Question: There are some questions that are properly similar, but i can't relate it to my specific situation.
I have created a responsive thumbnail grid with 4-to-3-to-2 columns structure (in percentages 25%-33,33%-50%).
I'm using a fake placeholder image of 500x330px for testing, but i would like to have a fixed thumbnail placeholder (css code?) with a responsive 500x330 ratio and maintain the aspect radio of the images placed in centered (vertical and horizontal) the placeholder thumbnail.
In the fiddle example i've made some thumbnails in photoshop that have a 500x330px size and within different portrait and landscape sizes so it isn't really a portrait of landscape image, but it gives a idea what i want to achieve. I hope someone understands my question and can help me out or guide me through.
<URL>
'''
<div class="col-4">
<a class="thumb" href="#">
<img src="img/test2.jpg">
<div class="caption">Project untitled<br> Category</div>
</a>
</div>
'''

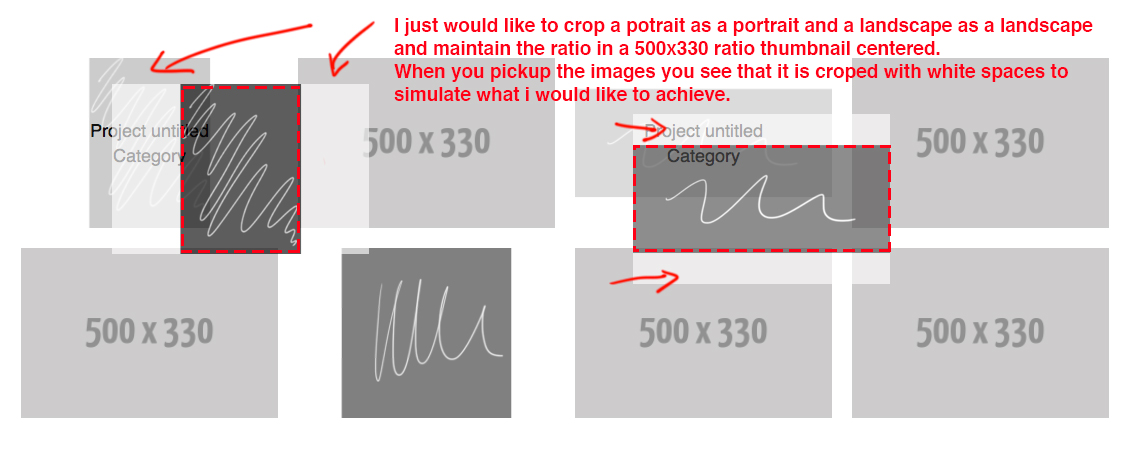
Answer: I think <URL> is the result you are trying to acheive.
I added a div.img-wrapper around each thumb and some css magic
# HTML
'''
<div id="container">
<div class="col-4">
<div class="img-wrapper"> <a class="thumb" href="#">
<img src="http://mintywhite.com/wp-content/uploads/2012/10/fond-ecran-wallpaper-image-arriere-plan-hd-29-HD.jpg">
<div class="caption">Project untitled<br> Category</div>
</a>
</div>
</div>
<div class="col-4">
<div class="img-wrapper"> <a class="thumb" href="#">
<img src="http://fakeimg.pl/500x330/ccc/">
<div class="caption">Project untitled<br> Category</div>
</a>
</div>
</div>
<div class="col-4">
<div class="img-wrapper"> <a class="thumb" href="#">
<img src="http://www.gettyimages.com/CMS/Pages/ImageCollection/StaticContent/image1_%<PHONE>.jpg">
<div class="caption">Project untitled<br> Category</div>
</a>
</div>
</div>
<div class="col-4">
<div class="img-wrapper"> <a class="thumb" href="#">
<img src="http://fakeimg.pl/500x330/ccc/">
<div class="caption">Project untitled<br> Category</div>
</a>
</div>
</div>
<div class="col-4">
<div class="img-wrapper"> <a class="thumb" href="#">
<img src="http://fakeimg.pl/500x330/ccc/">
<div class="caption">Project untitled<br> Category</div>
</a>
</div>
</div>
<div class="col-4">
<div class="img-wrapper"> <a class="thumb" href="#">
<img src="http://upload.wikimedia.org/wikipedia/commons/f/f5/Poster-sized_portrait_of_Barack_Obama.jpg">
<div class="caption">Project untitled<br> Category</div>
</a>
</div>
</div>
<div class="col-4">
<div class="img-wrapper"> <a class="thumb" href="#">
<img src="http://fakeimg.pl/500x330/ccc/">
<div class="caption">Project untitled<br> Category</div>
</a>
</div>
</div>
<div class="col-4">
<div class="img-wrapper"> <a class="thumb" href="#">
<img src="http://fakeimg.pl/500x330/ccc/">
<div class="caption">Project untitled<br> Category</div>
</a>
</div>
</div>
</div>
'''
# Changed CSS#
'''
.col-4 {
position: relative;
float: left;
display: inline-block;
}
.col-4:after {
padding-top: 63%;
display: block;
content:'';
}
.img-wrapper {
position: absolute;
top: 0;
bottom: 0;
right: 0;
left: 0;
/*fill parent*/
}
.img-wrapper .thumb {
height:100%;
.img-project img, .thumb img {
position:relative;
top:50%;
left:50%;
max-width:100%;
max-height:100%;
-webkit-transform:translate(-50%,-50%);
-moz-transform:translate(-50%,-50%);
-ms-transform:translate(-50%,-50%);
-o-transform:translate(-50%,-50%);
transform: translate(-50%,-50%);
}
'''
# FULL CSS
'''
/************************************************
Site Name:
Author:
************************************************/
html {
margin: 0;
padding: 0;
}
body {
font-family: regular, helvetica, arial, sans-serif;
font-weight: normal;
font-size: 18px;
line-height: 1.4;
text-transform: none;
letter-spacing: 0;
color: #111;
overflow-y: scroll;
}
body, input, textarea, select, button {
text-rendering: optimizeLegibility;
-webkit-font-smoothing: subpixel-antialiased;
-moz-osx-font-smoothing: grayscale;
}
:hover {
-webkit-transition: all 0.3s;
-moz-transition: all 0.3s;
-ms-transition: all 0.3s;
-o-transition: all 0.3s;
transition: all 0.3s;
}
b, strong {
font-weight: normal;
}
a, a:visited {
color: #111;
text-decoration: underline;
-webkit-tap-highlight-color: rgba(0, 0, 0, 0);
-webkit-tap-highlight-color: transparent;
}
h1, nav {
font-size: 27px;
font-weight: normal;
text-transform: uppercase;
text-decoration: none;
letter-spacing: 2px;
background-color: transparent;
}
h1 {
margin: 0 0 26px 0;
}
p {
margin: 0 0 16px 0;
background-color: transparent;
}
p a:hover, a:focus, a:active {
color: #111;
text-decoration: none;
}
h1 a, a:visited {
color: #111;
text-decoration: none;
}
h1 a:hover, a:focus, a:active {
color: #111;
text-decoration: underline;
}
/************************************************
Thumbnails - Columns - Content
************************************************/
#container {
display: block;
margin: 98px 10px 100px 10px;
overflow: hidden;
background-color: transparent;
}
.col-4 {
position: relative;
float: left;
display: inline-block;
}
.col-4 {
width: 25%;
}
.col-4:after {
padding-top: 63%;
display: block;
content:'';
}
.img-wrapper {
position: absolute;
top: 0;
bottom: 0;
right: 0;
left: 0;
/*fill parent*/
}
.img-wrapper .thumb {
height:100%;
}
.img-project, .thumb {
display: block;
padding: 10px;
}
.img-project img, .thumb img {
position:relative;
top:50%;
left:50%;
max-width:100%;
max-height:100%;
-webkit-transform:translate(-50%,-50%);
-moz-transform:translate(-50%,-50%);
-ms-transform:translate(-50%,-50%);
-o-transform:translate(-50%,-50%);
transform: translate(-50%,-50%);
}
.thumb:hover img {
opacity: 0.2;
}
.caption {
position: absolute;
opacity: 0;
width: 80%;
padding: 0;
top: 50%;
left: 50%;
text-align: center;
background-color: transparent;
-webkit-transform: translateX(-50%) translateY(-50%);
-moz-transform: translateX(-50%) translateY(-50%);
transform: translateX(-50%) translateY(-50%);
-webkit-transition: all 0.3s;
-moz-transition: all 0.3s;
-ms-transition: all 0.3s;
-o-transition: all 0.3s;
transition: all 0.3s;
}
.col-4 a:hover .caption {
opacity: 1;
}
/************************************************
Media queries
************************************************/
@media all and (max-width: 1024px) {
h1, nav {
font-size: 22px;
}
#container {
margin: 89px 7px 100px 7px;
}
.img-project, .thumb {
padding: 7px;
}
}
@media all and (min-width: 769px) {
nav ul {
display: block !important;
}
}
@media all and (max-width: 768px) {
body {
font-size: 16px;
}
.col-4 {
width: 33.33333%;
}
}
@media all and (max-width: 479px) {
.col-4 {
width: 50%;
}
}
'''
# UPDATE 1
I may have calculated the aspect ratio as 1: 0.63 a bit wrong. You should play with the 'padding-top' of the ':after' element to achieve the needed ratio
# UPDATE 2
As you asked added the padding - <URL>
I just removed it from '.thumb' class and added it to '.img-wrapper' class.